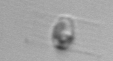
Label: Skeletonema